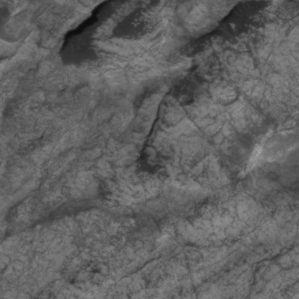
Label: non_frost